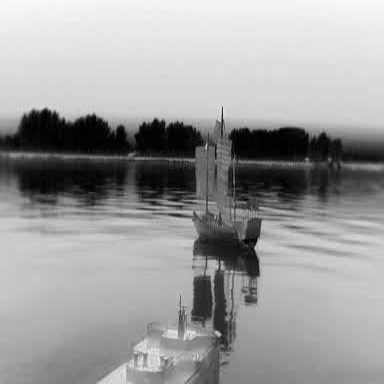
There is a sailboat in the infrared image.